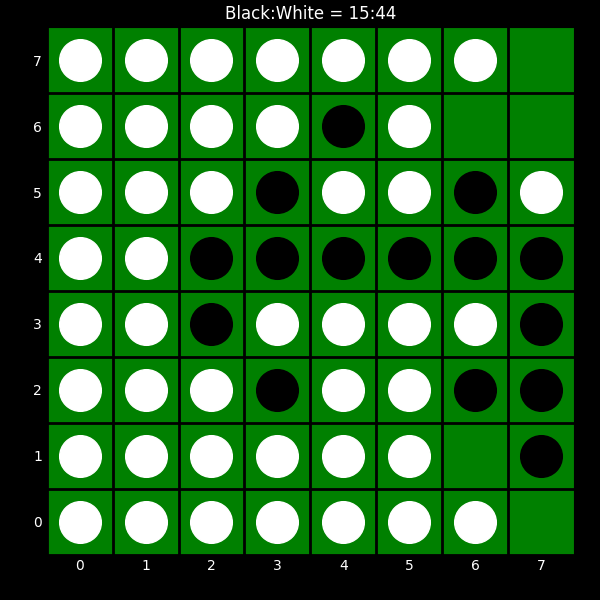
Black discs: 15
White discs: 44